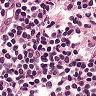
Metastatic tissue present: no